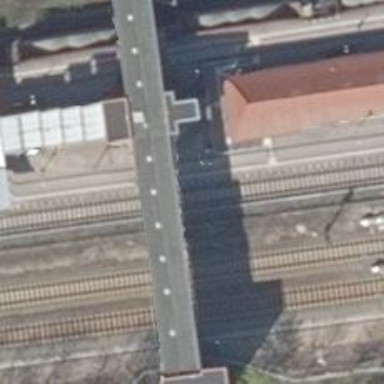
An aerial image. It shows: Platform edge at railway station.